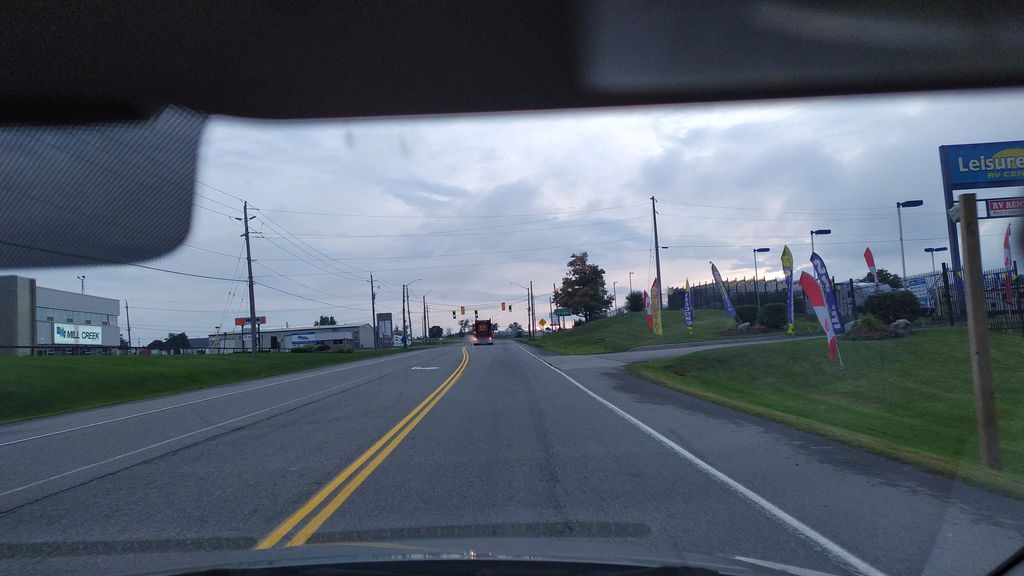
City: kitchener-waterloo